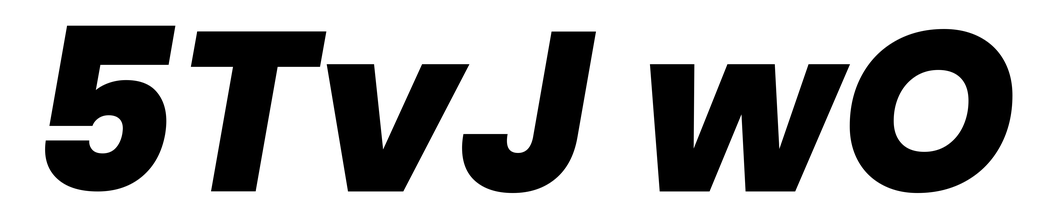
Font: Poppins-ExtraBoldItalic